Question: How do I write this formula within MS Excel?
IF CellA = RangeX then Count adjacent in RangeY if equal to CellB

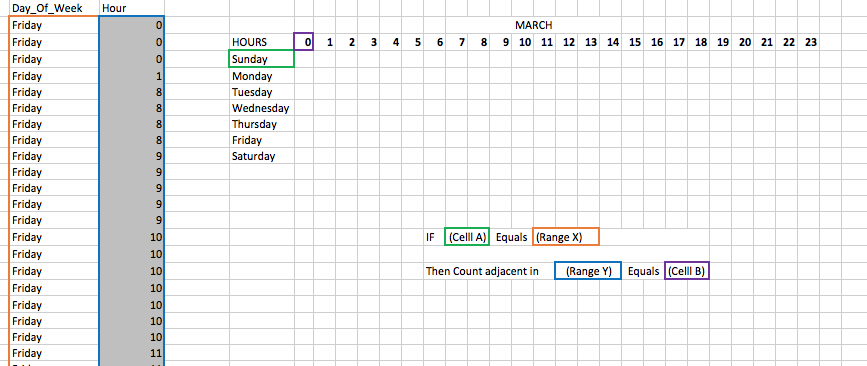
Answer: The trick is in '$' sign that fixates position, and this is formula based on guess:
'''
=COUNTIFS($A:$A,$D4,$B:$B,E$3)
'''